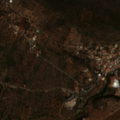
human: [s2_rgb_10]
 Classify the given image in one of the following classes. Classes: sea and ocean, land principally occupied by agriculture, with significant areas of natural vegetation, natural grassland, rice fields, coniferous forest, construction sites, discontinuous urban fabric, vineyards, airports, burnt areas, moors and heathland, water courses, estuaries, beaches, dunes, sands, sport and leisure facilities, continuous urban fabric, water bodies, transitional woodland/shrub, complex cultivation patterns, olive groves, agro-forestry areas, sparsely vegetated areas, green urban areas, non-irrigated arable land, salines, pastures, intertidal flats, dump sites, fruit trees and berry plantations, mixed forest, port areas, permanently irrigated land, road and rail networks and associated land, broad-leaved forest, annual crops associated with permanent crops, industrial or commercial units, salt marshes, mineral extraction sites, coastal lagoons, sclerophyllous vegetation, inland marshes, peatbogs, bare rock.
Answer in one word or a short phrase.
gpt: fruit trees and berry plantations, annual crops associated with permanent crops, sclerophyllous vegetation